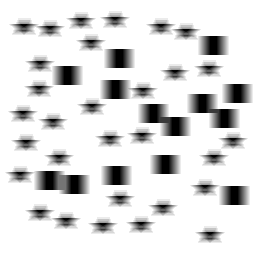
Squares: 14
Triangles: 0
Stars: 30
Total shapes: 44